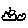
Label: cloud